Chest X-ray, PA view. Patient: 53 years old, sex M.
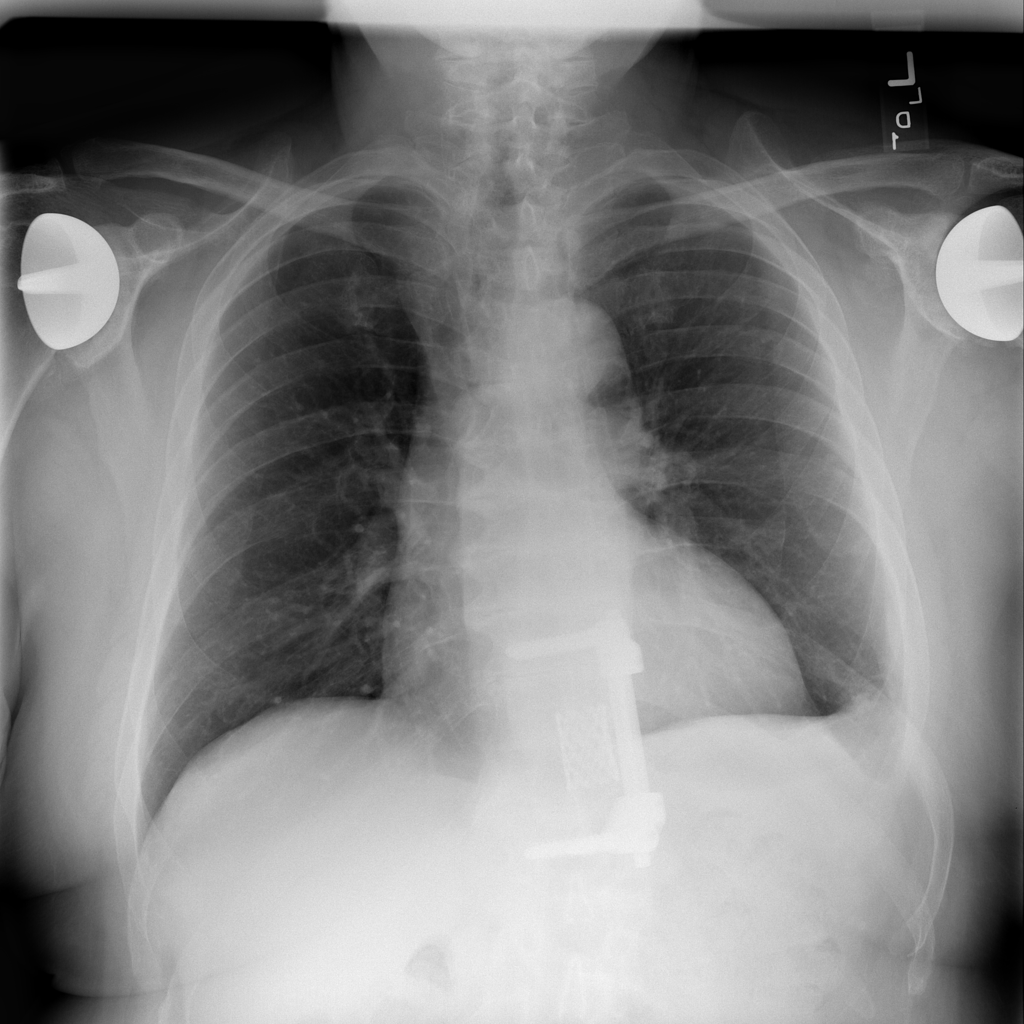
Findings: No Finding